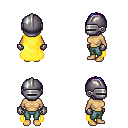
a pixel art fantasy rpg character, female body template, human, tanned skin, yellow cape, teal pants, blue parted hairstyle, metal helm, metal gloves, four views (front, back, left, right), 2x2 character sprite sheet, small pixel art, hard edges, no anti-aliasing